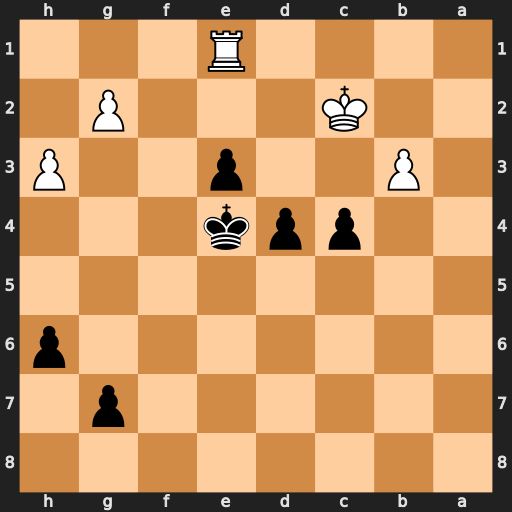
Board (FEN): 8/6p1/7p/8/2ppk3/1P2p2P/2K3P1/4R3
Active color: b
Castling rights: -
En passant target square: -
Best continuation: d3+ Kc3 e2 bxc4 Ke3